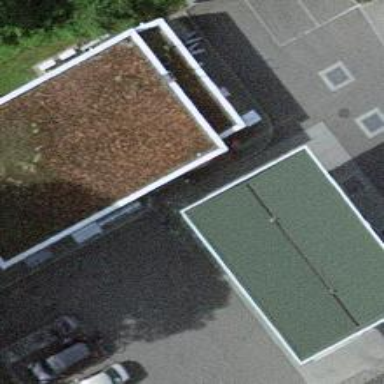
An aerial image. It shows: Cafe.